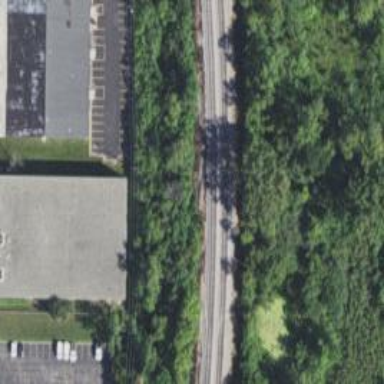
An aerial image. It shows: Abandoned railway yard.